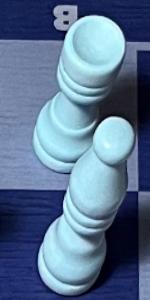
Label: Bishop_White